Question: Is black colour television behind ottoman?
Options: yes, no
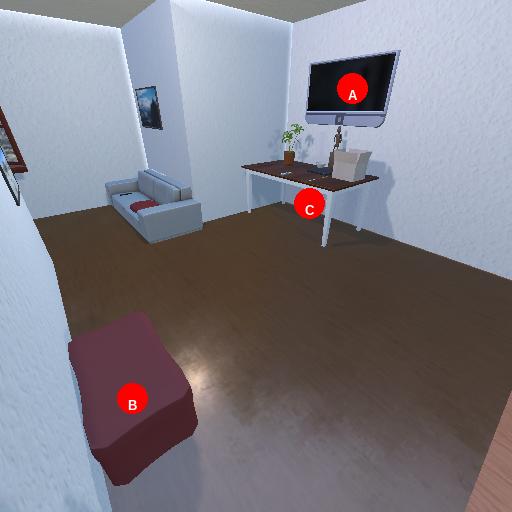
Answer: yes